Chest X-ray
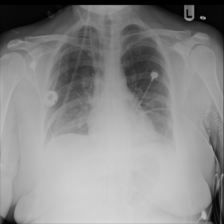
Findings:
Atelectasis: negative
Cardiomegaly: negative
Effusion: negative
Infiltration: negative
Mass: negative
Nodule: negative
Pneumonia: negative
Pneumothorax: negative
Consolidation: negative
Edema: negative
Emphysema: negative
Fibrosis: negative
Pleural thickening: negative
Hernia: negative